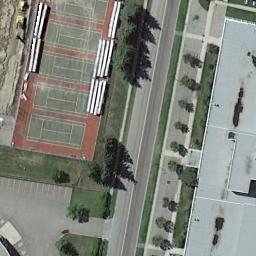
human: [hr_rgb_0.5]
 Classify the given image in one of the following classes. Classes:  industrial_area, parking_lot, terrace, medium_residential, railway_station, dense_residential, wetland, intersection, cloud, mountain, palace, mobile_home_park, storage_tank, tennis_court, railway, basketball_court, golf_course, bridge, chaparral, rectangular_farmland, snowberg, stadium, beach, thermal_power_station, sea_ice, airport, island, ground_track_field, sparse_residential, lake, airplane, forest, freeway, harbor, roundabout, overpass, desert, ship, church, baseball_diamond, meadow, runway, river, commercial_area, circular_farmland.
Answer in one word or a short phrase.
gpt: tennis_court